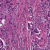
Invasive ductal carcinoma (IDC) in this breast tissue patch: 1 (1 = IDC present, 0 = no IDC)